Interaction volume radius: 5 \u00c5
Interaction volume height: 25 \u00c5
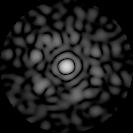
Disorder parameter: 0.8416